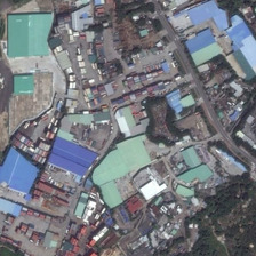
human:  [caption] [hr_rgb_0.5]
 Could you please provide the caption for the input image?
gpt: external color environmental protection industry .

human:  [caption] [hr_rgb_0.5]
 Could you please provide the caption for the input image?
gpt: Industrial structure is complicated.

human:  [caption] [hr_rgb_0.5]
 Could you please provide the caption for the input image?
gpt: The industrial structure is complex.

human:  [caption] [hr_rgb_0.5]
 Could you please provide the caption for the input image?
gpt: external color environmental protection industry .

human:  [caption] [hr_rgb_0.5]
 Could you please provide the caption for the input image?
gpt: external color environmental protection industry .